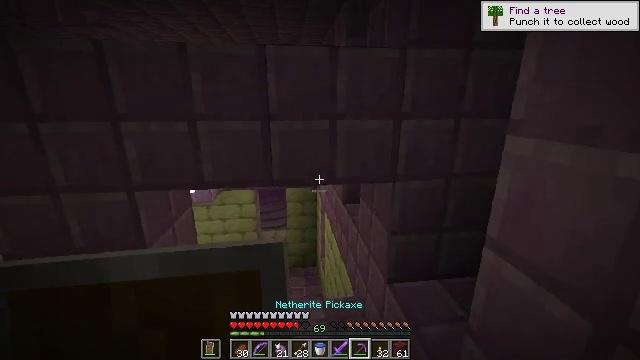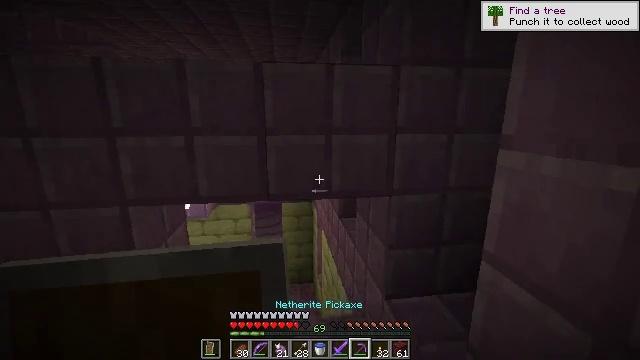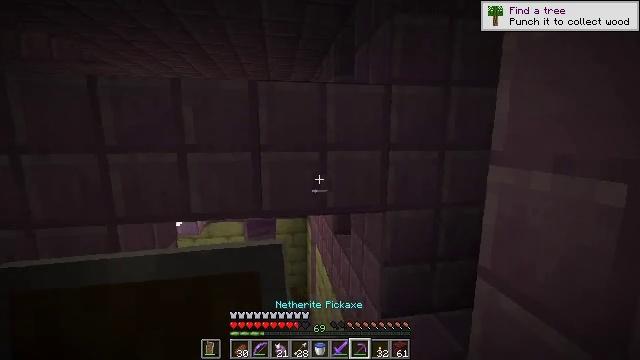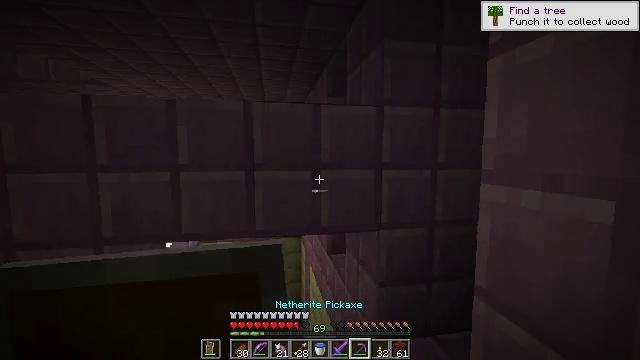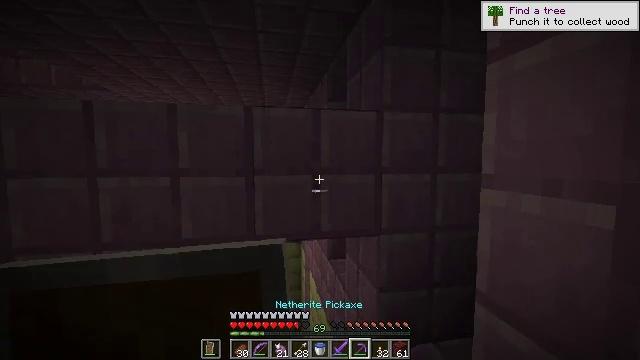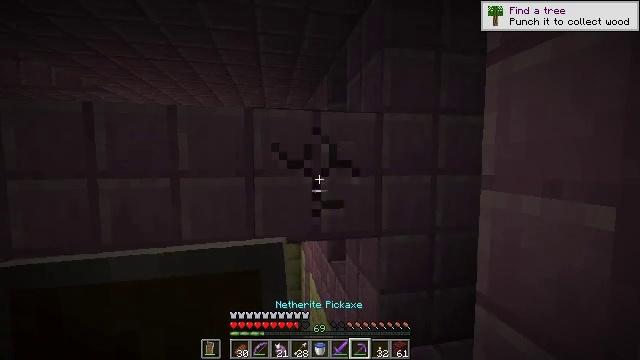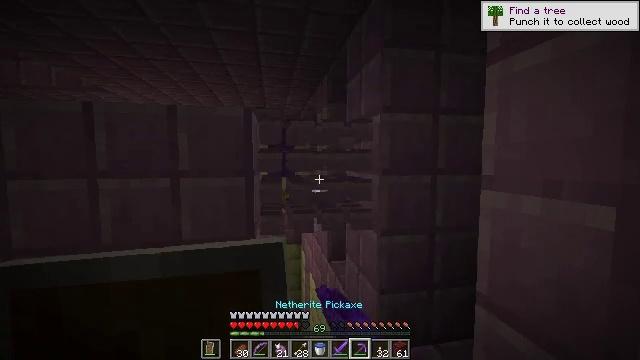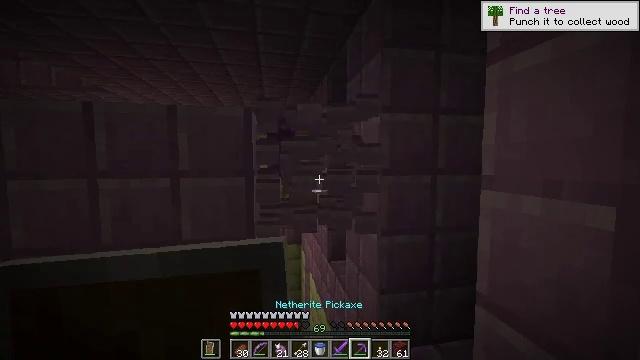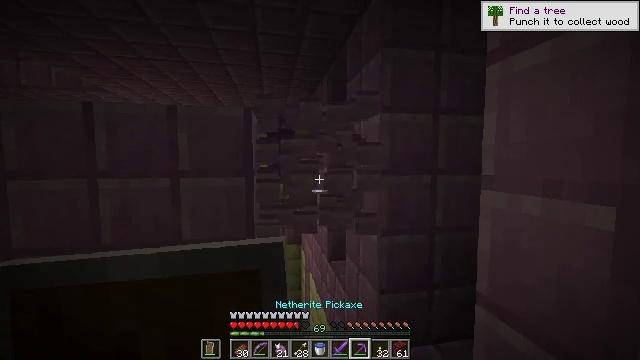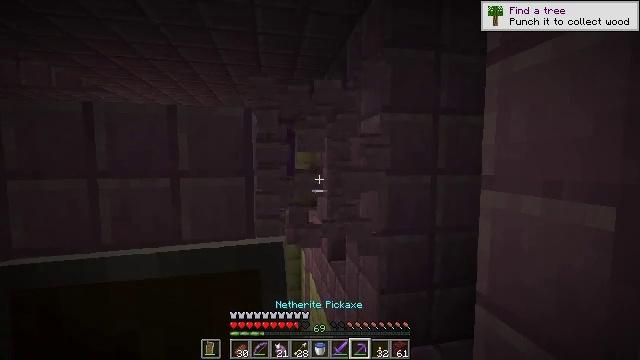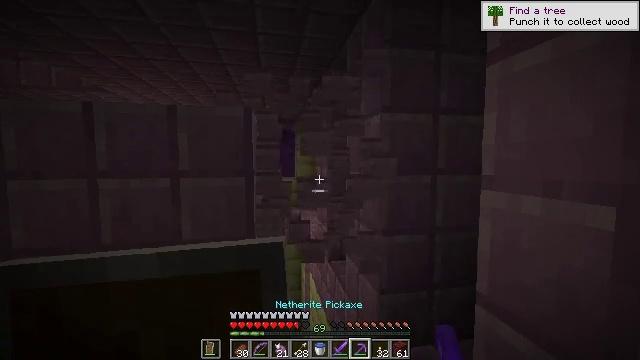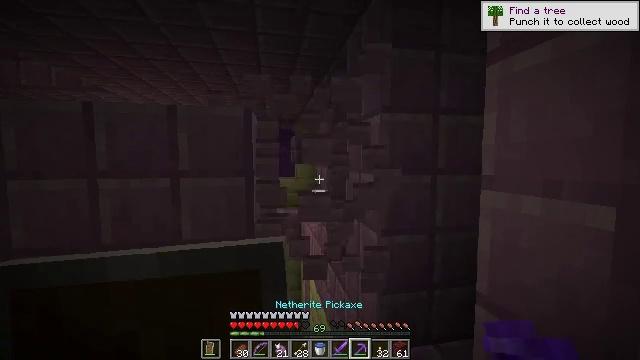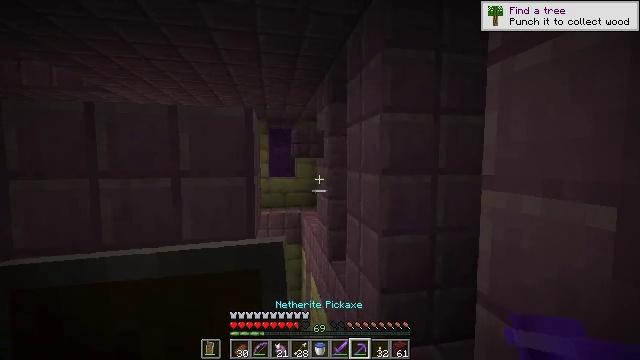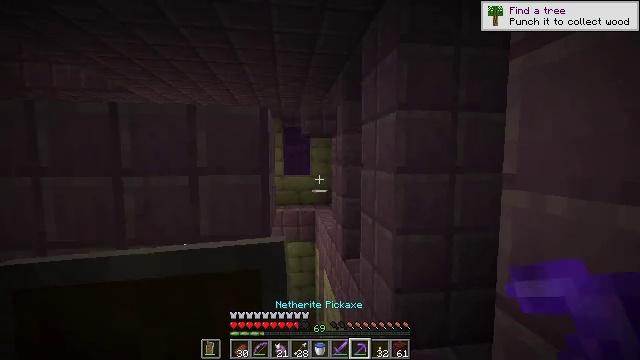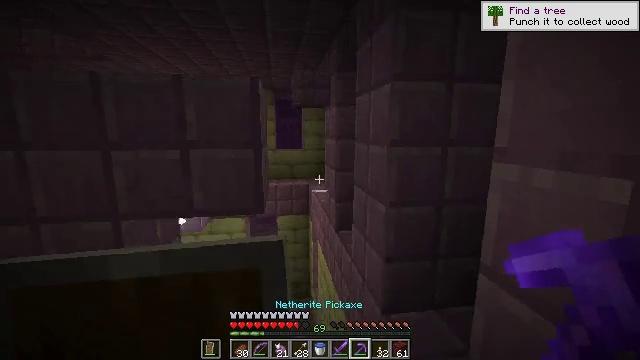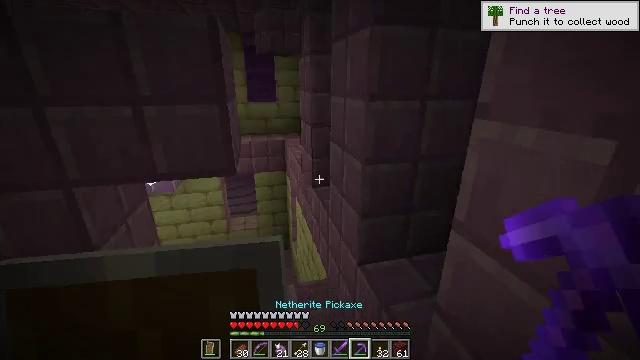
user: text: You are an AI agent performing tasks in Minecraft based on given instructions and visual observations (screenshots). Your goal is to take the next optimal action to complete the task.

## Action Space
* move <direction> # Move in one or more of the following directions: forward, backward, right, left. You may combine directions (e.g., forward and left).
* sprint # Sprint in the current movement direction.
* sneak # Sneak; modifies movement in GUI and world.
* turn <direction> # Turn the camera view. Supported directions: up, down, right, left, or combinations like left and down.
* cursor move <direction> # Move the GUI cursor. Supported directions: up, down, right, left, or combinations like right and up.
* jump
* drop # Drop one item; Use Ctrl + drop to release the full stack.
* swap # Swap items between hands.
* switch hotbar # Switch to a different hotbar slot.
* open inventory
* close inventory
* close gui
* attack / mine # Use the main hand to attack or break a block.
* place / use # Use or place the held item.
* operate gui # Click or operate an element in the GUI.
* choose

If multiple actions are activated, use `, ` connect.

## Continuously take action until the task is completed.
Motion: motion action
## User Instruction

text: Mine the purpur block.
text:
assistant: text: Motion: turn up
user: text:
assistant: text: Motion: turn right and up
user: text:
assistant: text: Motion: turn right and up
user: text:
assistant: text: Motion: turn up
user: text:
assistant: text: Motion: attack / mine
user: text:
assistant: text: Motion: attack / mine
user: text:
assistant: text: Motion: attack / mine
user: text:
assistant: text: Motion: attack / mine
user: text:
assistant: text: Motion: attack / mine
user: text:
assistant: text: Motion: attack / mine
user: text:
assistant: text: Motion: attack / mine
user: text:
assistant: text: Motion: attack / mine
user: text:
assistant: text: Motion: turn left
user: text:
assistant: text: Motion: turn right and down
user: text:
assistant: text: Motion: move forward, turn right and down
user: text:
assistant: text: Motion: move forward, turn down
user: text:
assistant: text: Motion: move forward, turn left and down
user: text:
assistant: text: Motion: move forward, turn left
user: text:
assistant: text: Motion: move forward
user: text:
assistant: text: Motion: move forward
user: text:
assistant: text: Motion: move forward
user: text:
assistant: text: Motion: no_op
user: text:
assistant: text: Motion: no_op
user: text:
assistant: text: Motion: turn left
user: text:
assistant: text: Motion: turn left and up
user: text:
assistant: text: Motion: turn left and up
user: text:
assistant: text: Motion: turn left and up
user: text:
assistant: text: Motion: turn left and up
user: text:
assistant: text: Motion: turn left and up
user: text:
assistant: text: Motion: turn left and up